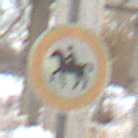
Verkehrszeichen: VerbotReiter
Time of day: MorningAfternoon
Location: Roofed (Suburban)
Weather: PartlyCloudy
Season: Winter
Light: Natural